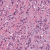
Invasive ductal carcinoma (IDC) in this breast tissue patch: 1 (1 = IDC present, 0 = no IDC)